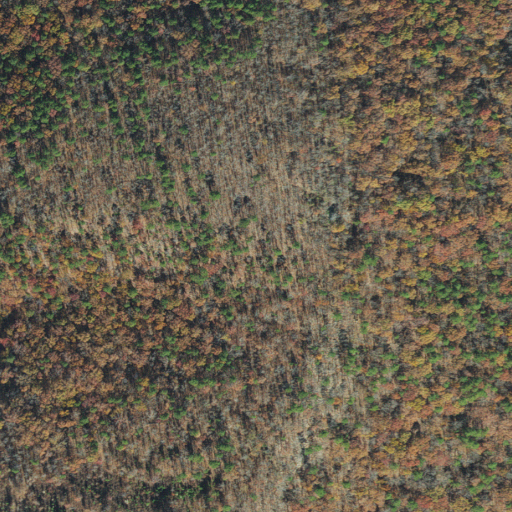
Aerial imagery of ridge(s) in Arkansas named Indian Mountain containing deciduous forest, evergreen forest, grassland, mixed forest, and shrub